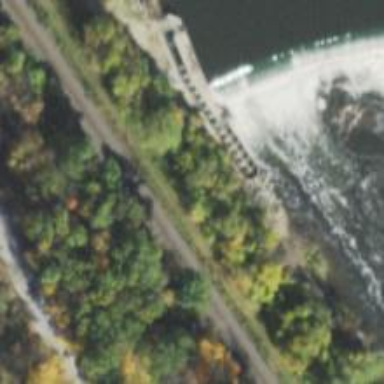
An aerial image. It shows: Fish pass along the waterway.